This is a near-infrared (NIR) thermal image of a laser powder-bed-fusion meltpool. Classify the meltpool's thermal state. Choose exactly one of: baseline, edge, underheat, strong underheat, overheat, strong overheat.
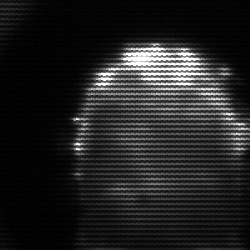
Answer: baseline